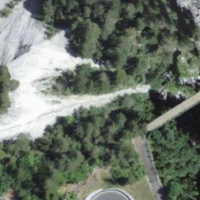
EUNIS habitat code: 50
Species observed at this site:
Petasites albus